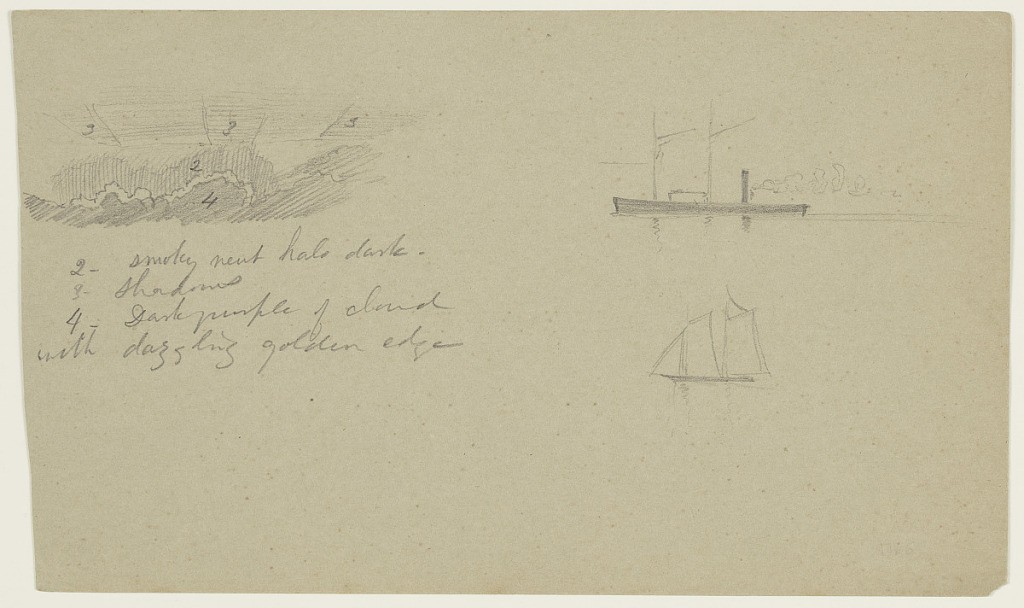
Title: Sketches of a Backlit Cloud, Steamship, and Sailboat
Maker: Frederic Edwin Church, American, 1826–1900
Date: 1865–75
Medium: Graphite on gray wove paper
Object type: Drawing
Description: Mixed sketches showing views of a backlit cloud, a steamship, and a sailboat, likely near the artist's property in Hudson, New York. At upper left, three large sunbeams emanate from behind a billowing cloud that has a silver lining. At upper right, a steamship is shown in left profile as its plume of smoke dissipates off to the right. At lower right, a sailboat in left profile is included.